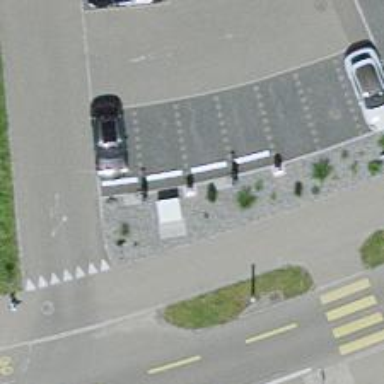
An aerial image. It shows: Charging station.